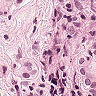
Metastatic tissue present: yes